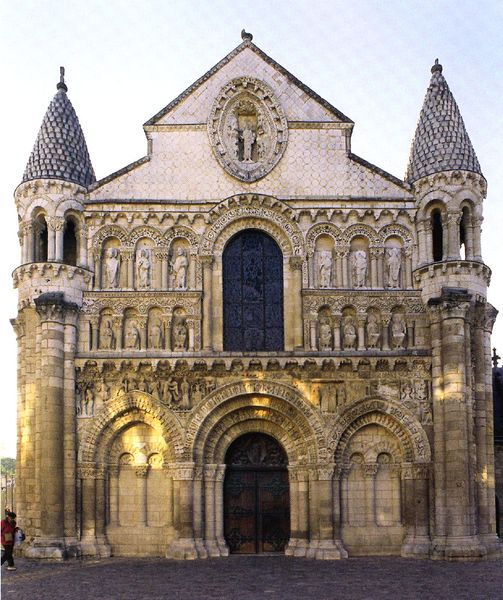
Titel: Notre-Dame-la-Grande in Poitiers
Standort: Poitiers, Notre Dame la Grande (EU - F)
Schlagwörter: fenster, säulen, tür, dach, stein, kirche, front, gotik, turm, turmspitze, relief, fassade, platz, figuren, foto, eingang, kloster, türme, portal, skulpturen, rundbögen, fresken, heilige, sakralbau